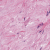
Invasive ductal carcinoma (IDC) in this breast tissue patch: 1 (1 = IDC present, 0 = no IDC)